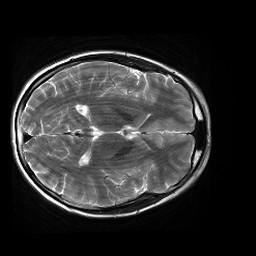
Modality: T2w
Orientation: axial
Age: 21
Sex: female
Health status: healthy
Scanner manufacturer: siemens
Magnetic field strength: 3 T
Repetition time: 4.01 s
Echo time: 0.116 s